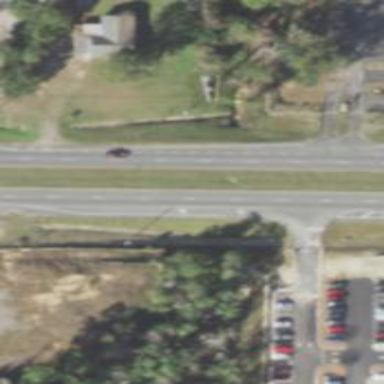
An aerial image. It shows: Primary road with asphalt surface.